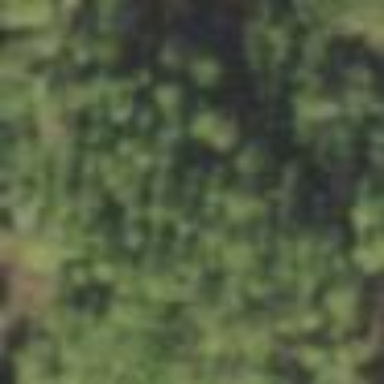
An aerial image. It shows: Forest with needle-leaved trees.